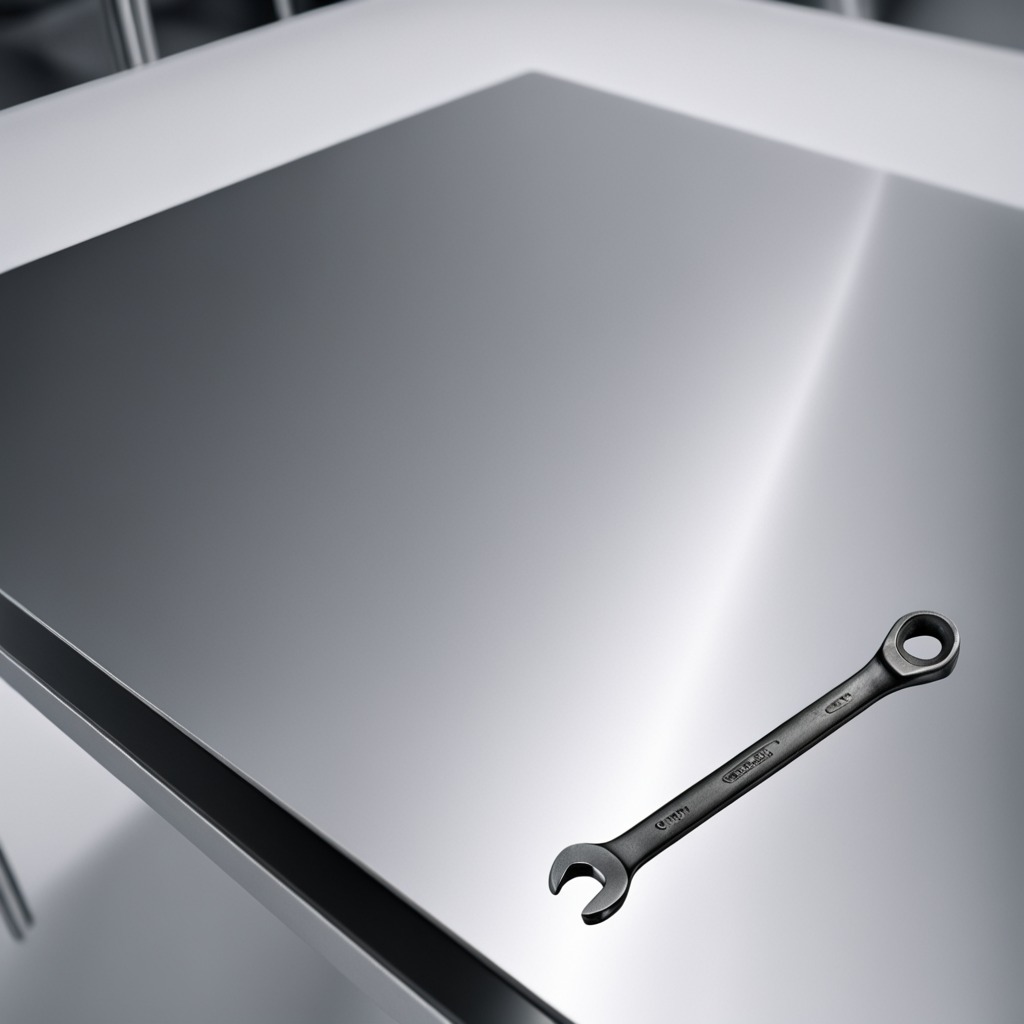
A wrench is lying on the stainless steel table.